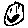
Label: smiley face